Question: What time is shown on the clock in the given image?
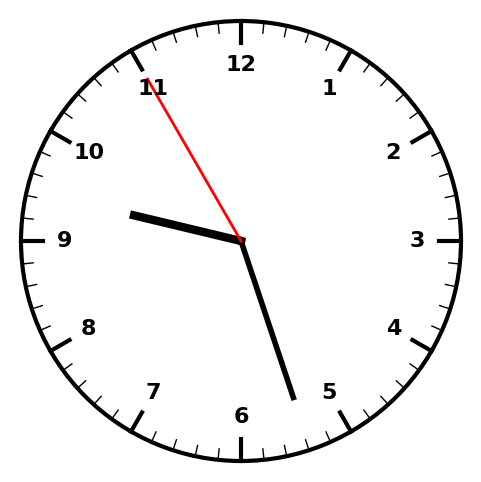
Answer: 09:26:55